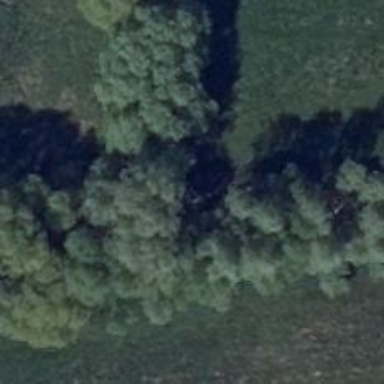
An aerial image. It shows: Row of trees in natural setting.